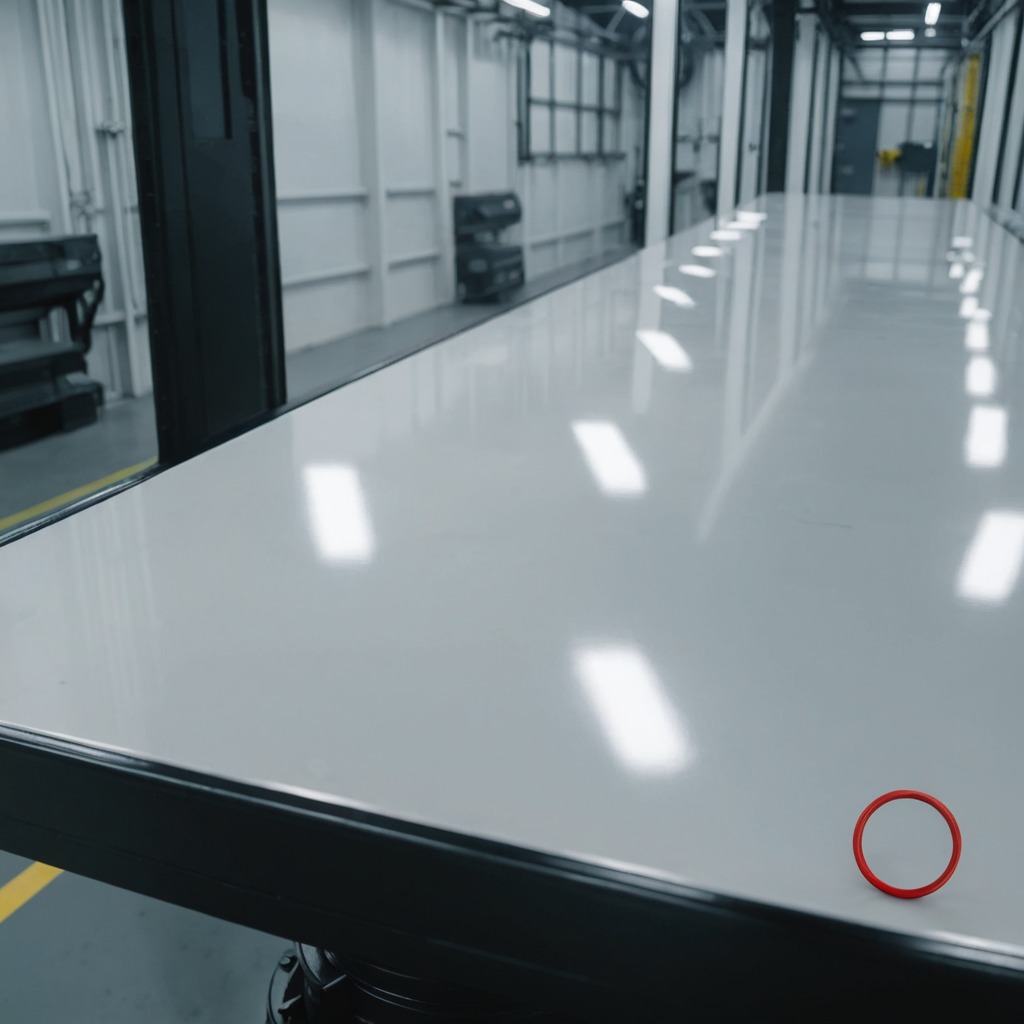
A rubber O-ring is lying on a high-gloss table in a ship maintenance bay industrial lighting.